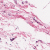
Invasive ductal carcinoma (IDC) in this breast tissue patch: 0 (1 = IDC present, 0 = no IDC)